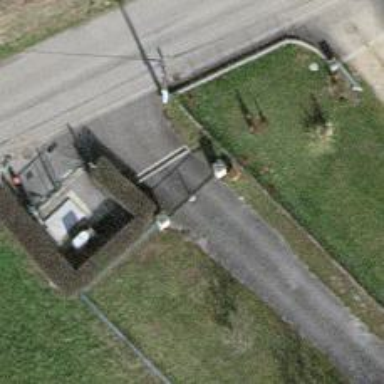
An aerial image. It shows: Gate.